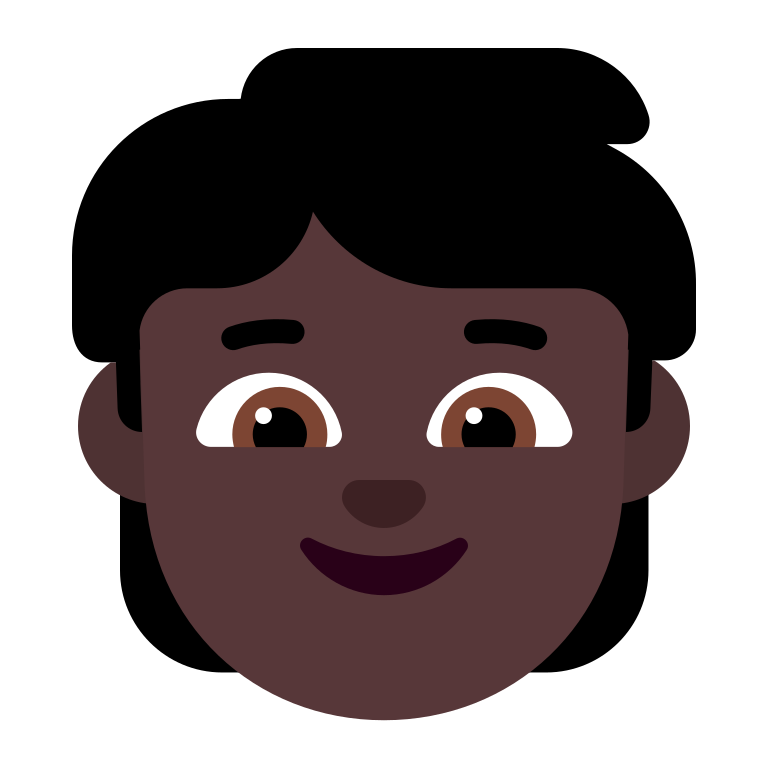
child flat dark